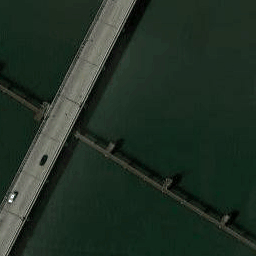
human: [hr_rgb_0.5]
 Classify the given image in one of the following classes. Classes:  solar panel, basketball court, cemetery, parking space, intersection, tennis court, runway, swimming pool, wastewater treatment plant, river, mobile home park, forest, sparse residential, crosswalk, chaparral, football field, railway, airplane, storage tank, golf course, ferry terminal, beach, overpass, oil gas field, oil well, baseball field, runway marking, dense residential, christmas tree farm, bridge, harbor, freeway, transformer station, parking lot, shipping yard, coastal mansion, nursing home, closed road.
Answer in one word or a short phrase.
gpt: bridge